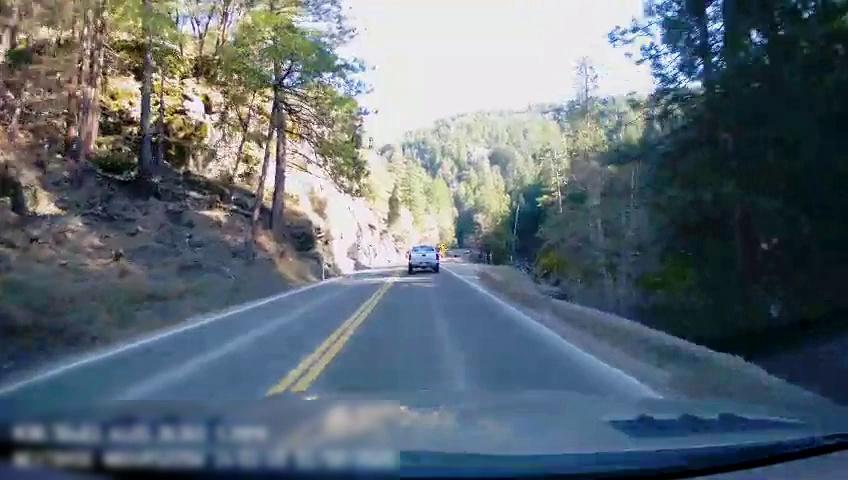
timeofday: Day
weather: Sunny
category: Drivable Space
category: Drivable Space
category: Vehicles | Truck
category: Lanes | Opposite Lane
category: Lanes | Current Lane
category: Lanes | Opposite Lane
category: Lanes | Current Lane